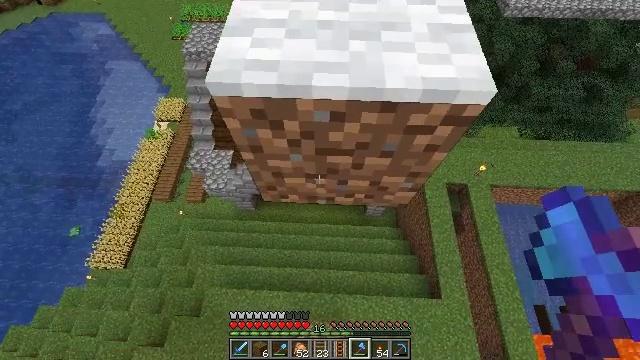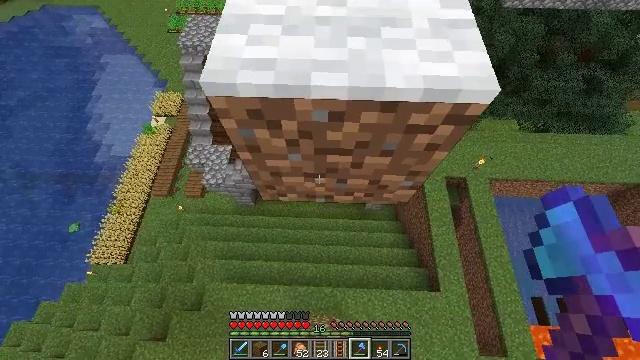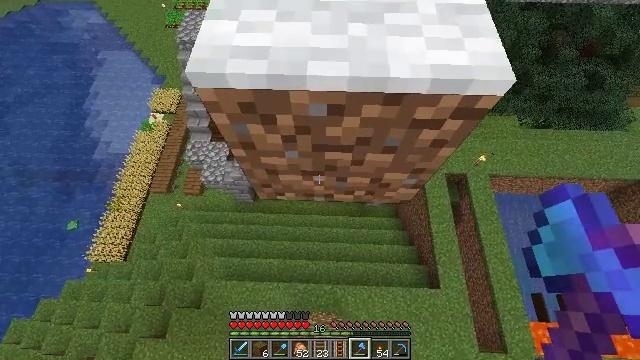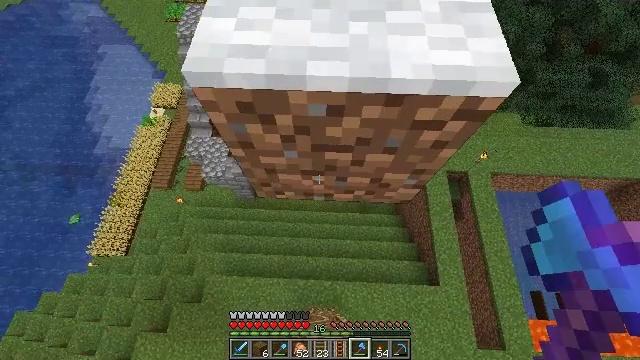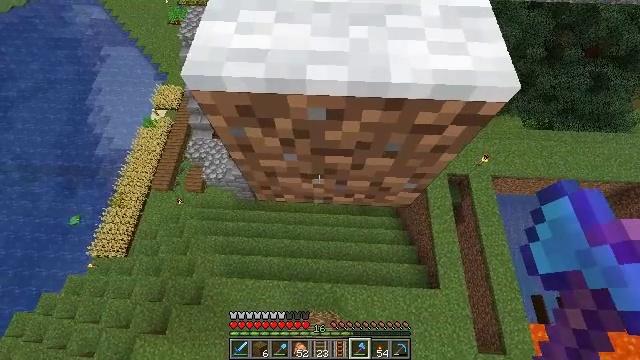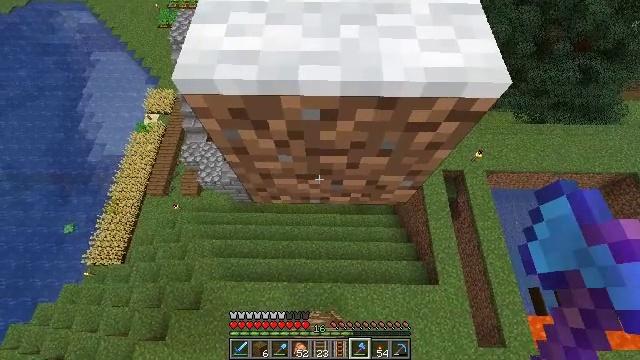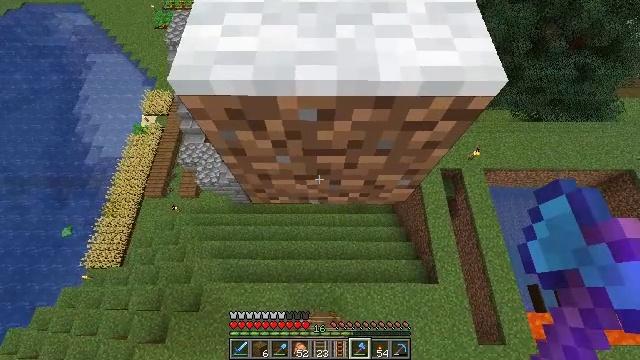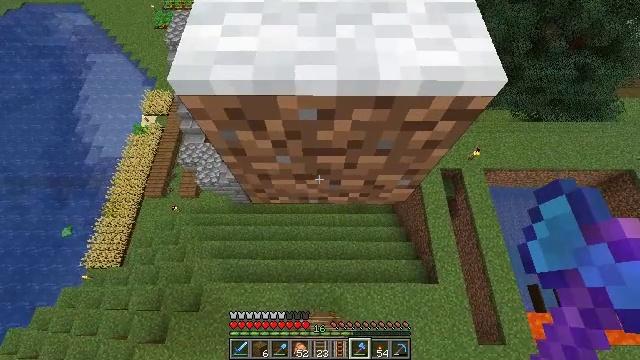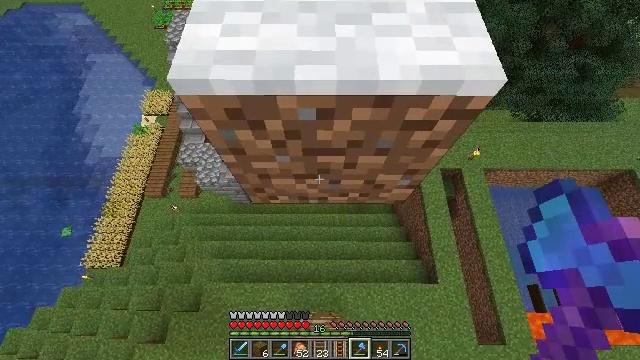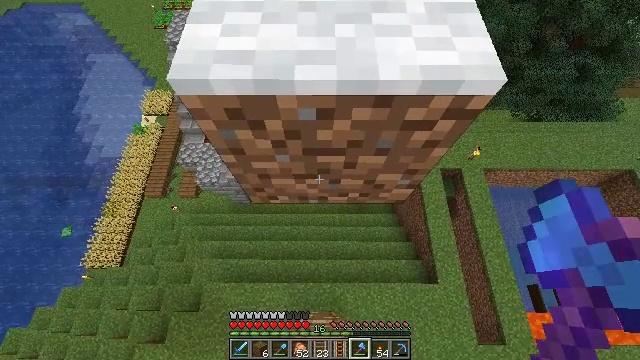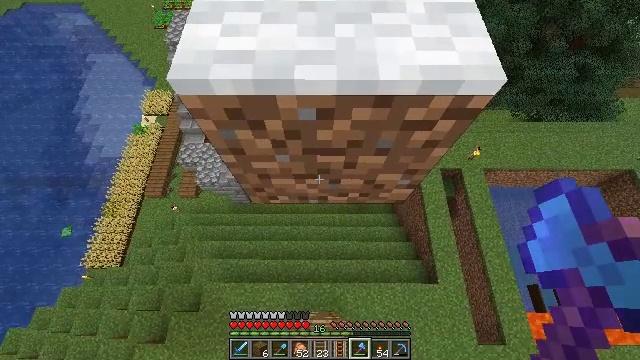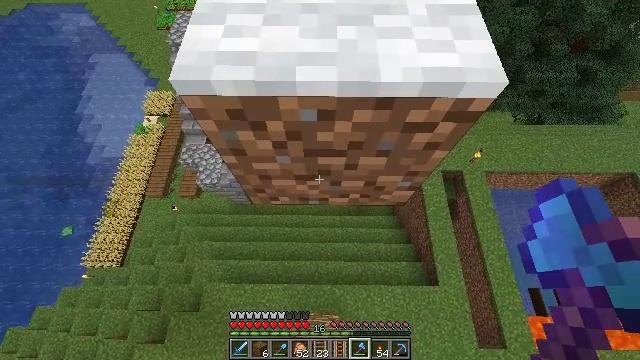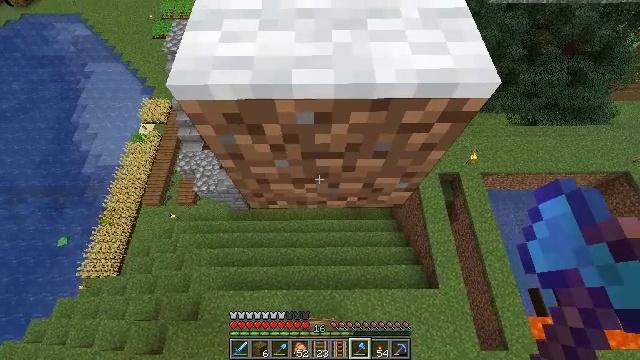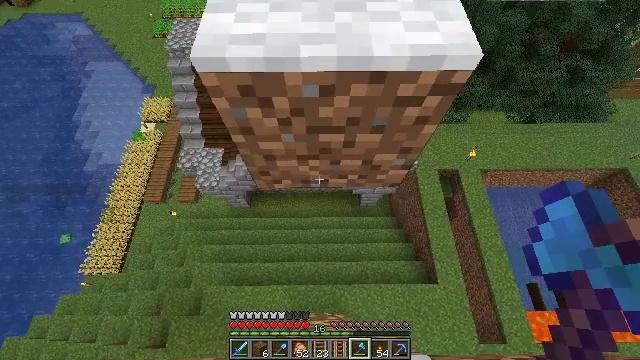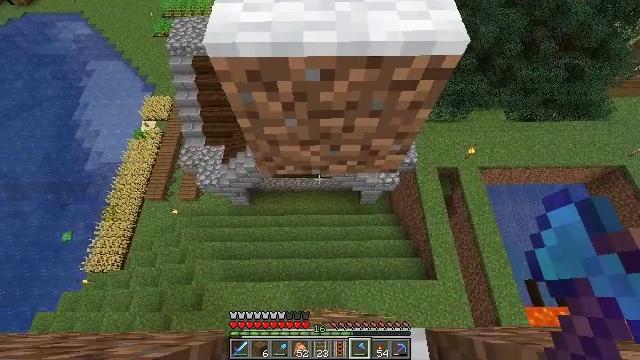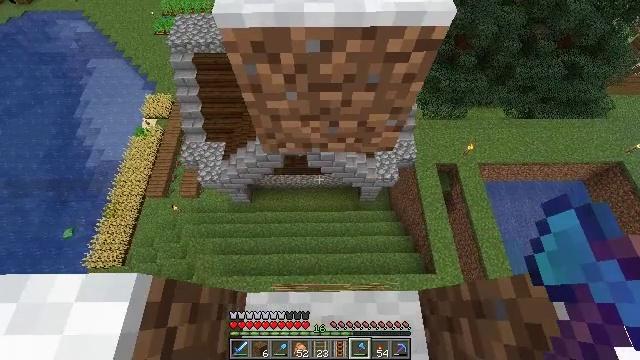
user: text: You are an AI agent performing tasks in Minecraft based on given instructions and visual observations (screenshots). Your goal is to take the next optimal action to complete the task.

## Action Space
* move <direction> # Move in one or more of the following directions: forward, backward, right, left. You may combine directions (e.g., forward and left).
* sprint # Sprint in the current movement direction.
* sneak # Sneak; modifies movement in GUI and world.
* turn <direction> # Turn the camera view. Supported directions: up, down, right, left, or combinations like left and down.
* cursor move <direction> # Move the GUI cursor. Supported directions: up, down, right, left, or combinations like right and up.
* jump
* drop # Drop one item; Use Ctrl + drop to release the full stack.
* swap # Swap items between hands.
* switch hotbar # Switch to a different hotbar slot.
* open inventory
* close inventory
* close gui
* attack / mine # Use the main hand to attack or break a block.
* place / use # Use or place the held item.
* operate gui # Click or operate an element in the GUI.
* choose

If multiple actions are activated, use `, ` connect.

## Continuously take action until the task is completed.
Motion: motion action
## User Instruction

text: Use the crafting table to create a name tag.
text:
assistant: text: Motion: turn down
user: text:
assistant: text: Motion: no_op
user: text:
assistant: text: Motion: no_op
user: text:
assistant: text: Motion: no_op
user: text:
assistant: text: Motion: turn right
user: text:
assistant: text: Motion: no_op
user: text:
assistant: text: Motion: no_op
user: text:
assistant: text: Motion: no_op
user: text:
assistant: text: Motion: no_op
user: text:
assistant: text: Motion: no_op
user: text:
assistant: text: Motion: no_op
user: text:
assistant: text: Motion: move back, turn right and up
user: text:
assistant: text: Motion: move back
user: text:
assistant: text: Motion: move back
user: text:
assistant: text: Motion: no_op
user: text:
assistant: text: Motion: no_op
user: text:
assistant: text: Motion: no_op
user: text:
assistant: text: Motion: no_op
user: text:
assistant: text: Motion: no_op
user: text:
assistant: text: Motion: no_op
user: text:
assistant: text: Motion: move forward
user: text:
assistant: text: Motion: move forward
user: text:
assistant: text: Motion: move forward
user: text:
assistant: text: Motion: move forward
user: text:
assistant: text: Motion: move forward
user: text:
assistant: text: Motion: move forward
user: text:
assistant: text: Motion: no_op
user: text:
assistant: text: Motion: no_op
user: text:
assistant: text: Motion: no_op
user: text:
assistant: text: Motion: turn down